Brain MRI, t2w sequence, axial 2D slice.
Patient: age 34, sex F, weight 95 kg, height 1.95 m
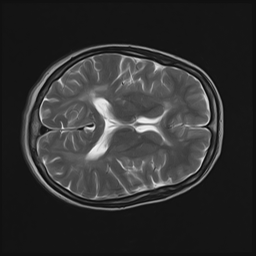